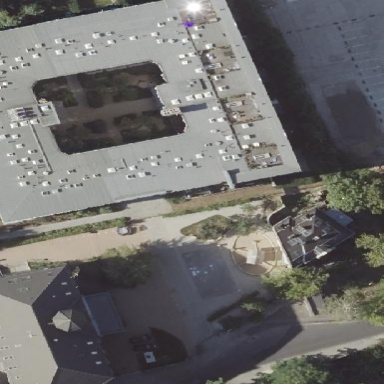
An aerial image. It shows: School.